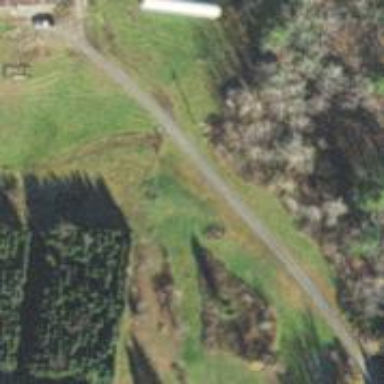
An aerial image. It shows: Driveway leading to service road.